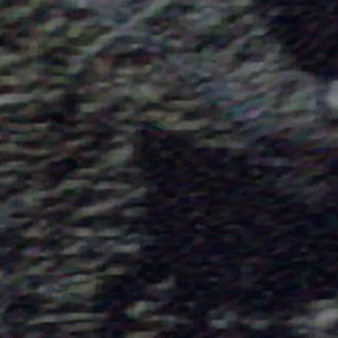
Label: other